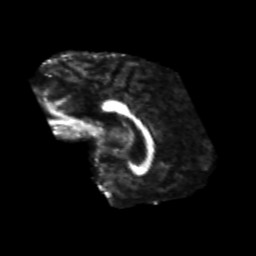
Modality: FA
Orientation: sagittal
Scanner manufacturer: siemens
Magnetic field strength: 3 T
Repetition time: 6.8 s
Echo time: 0.093 s